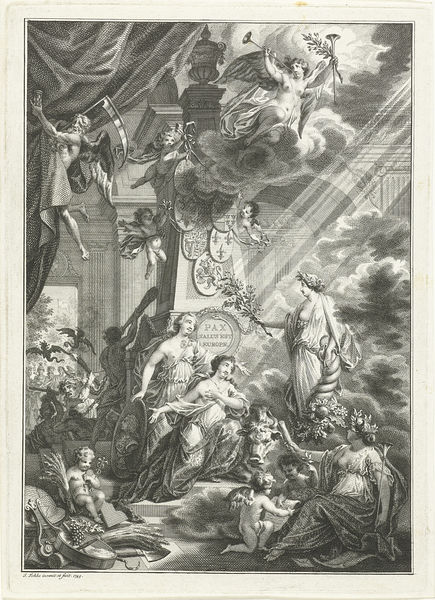
Titel: Allegorie op de Vrede van Aken
Künstler: Simon Fokke
Standort: Amsterdam
Institution: Rijksmuseum
Schlagwörter: curtain, men, white, women, black, grey, woman, print, angel, angels, greek, heaven, man, naked, roman, sky, death, light, mother, flying, wings, cherub, cherubs, sunshine, madonna, ink, cloth, cow, shield, horn, peace, scythe, skeleton, rest, trumpet, straw, babies, romans, manger, visit, gpax, pax, sun beam, sunchine